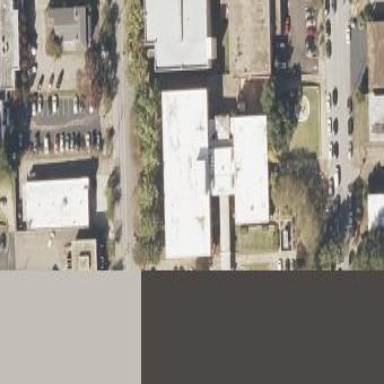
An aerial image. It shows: Library building.